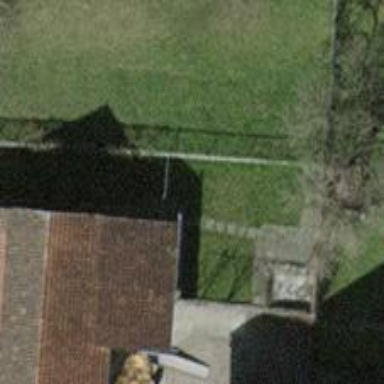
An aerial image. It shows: Fence.